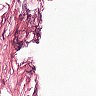
Metastatic tissue present: no